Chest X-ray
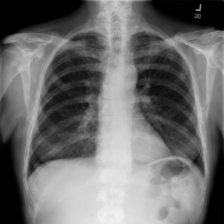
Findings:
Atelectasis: negative
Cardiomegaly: negative
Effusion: negative
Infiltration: negative
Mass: negative
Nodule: negative
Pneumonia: negative
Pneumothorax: negative
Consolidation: negative
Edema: negative
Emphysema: negative
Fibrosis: negative
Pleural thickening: negative
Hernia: negative